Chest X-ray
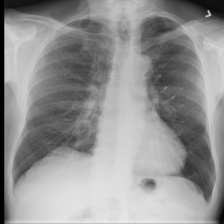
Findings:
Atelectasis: negative
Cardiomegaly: negative
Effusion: negative
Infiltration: negative
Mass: negative
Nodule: negative
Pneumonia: negative
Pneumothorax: negative
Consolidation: negative
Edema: negative
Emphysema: negative
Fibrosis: negative
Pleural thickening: negative
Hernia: negative